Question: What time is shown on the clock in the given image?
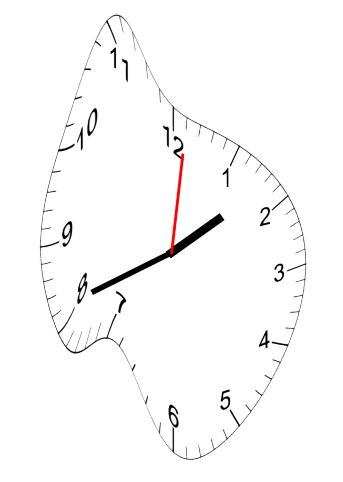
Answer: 01:41:01